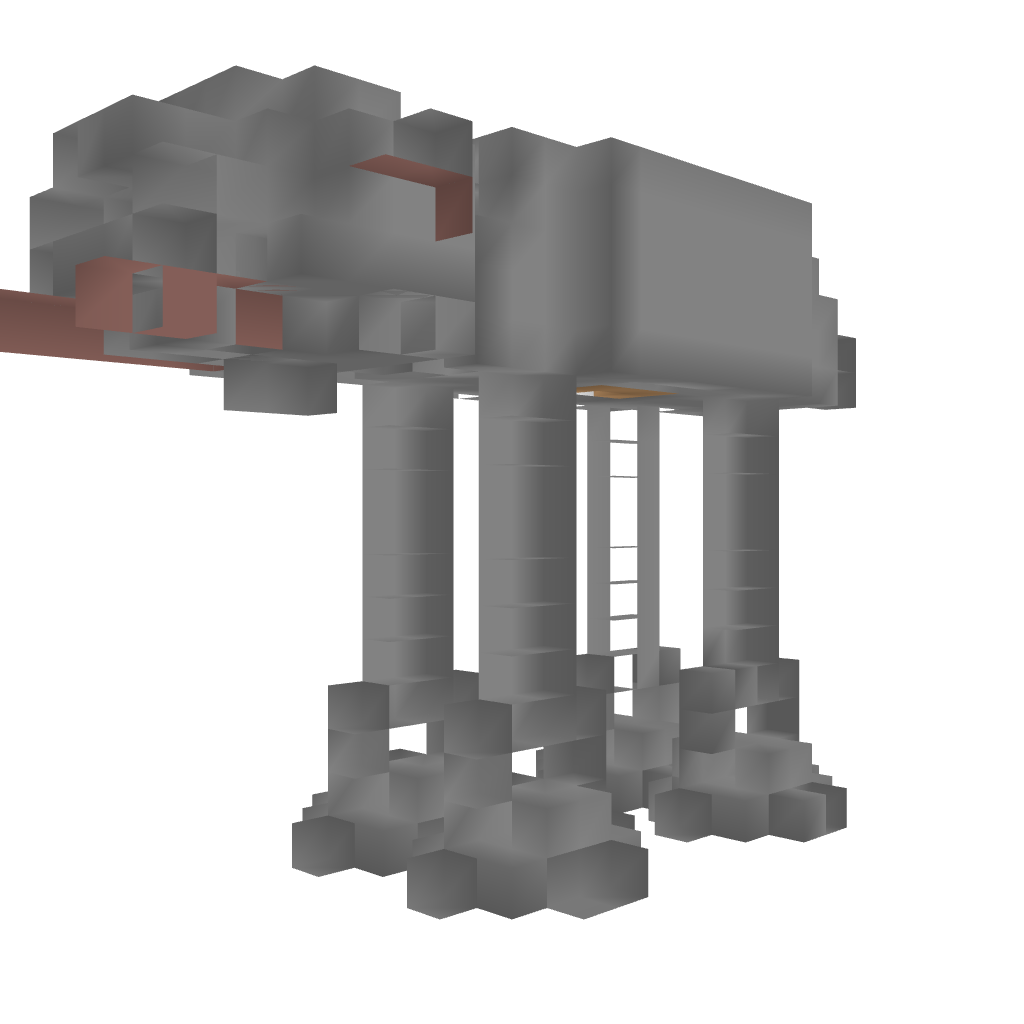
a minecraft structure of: AT-AT (Small) bad low quality